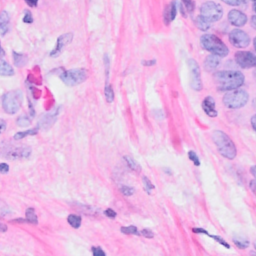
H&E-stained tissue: Breast